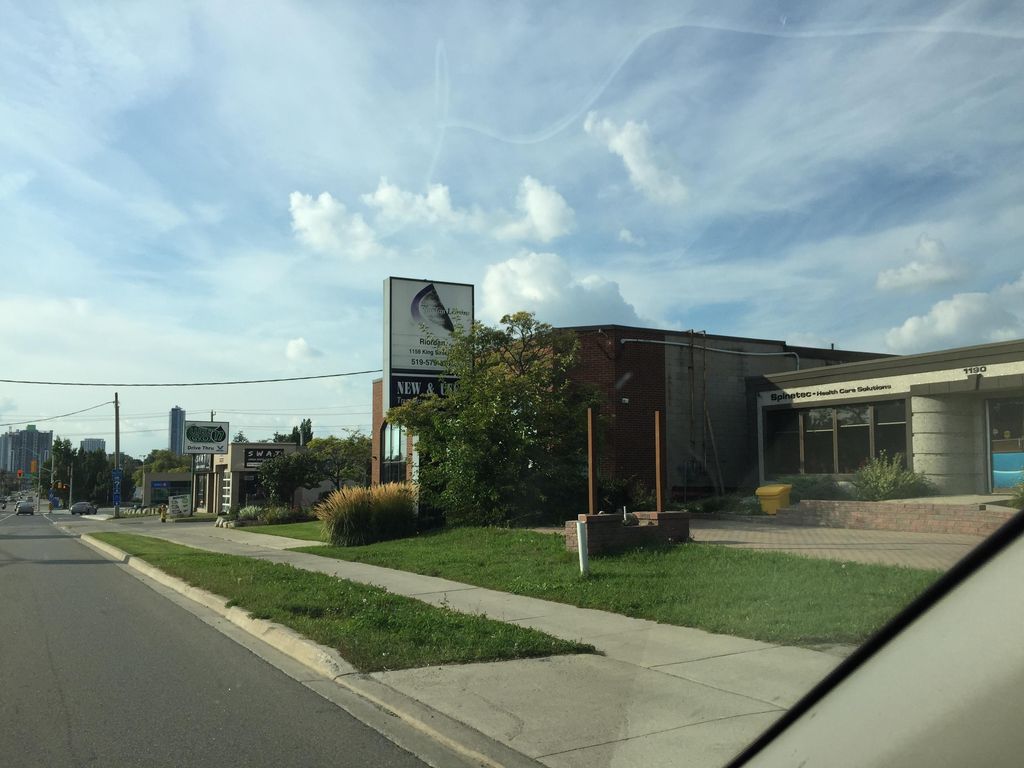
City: kitchener-waterloo